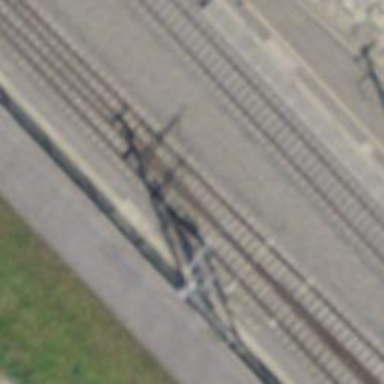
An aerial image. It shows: Railway siding with one electrified track and contact line for powering the train.